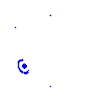
Particle: kaon